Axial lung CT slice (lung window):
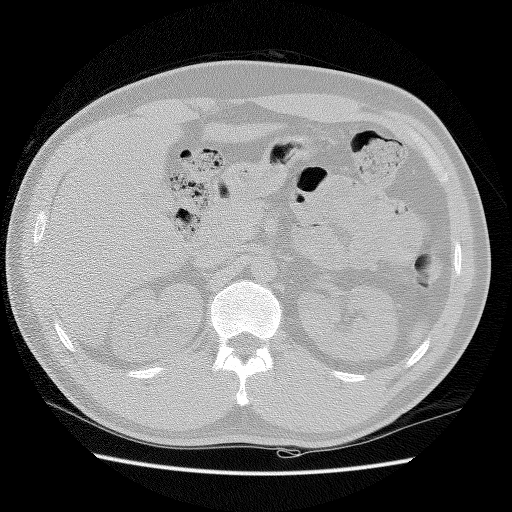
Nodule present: no